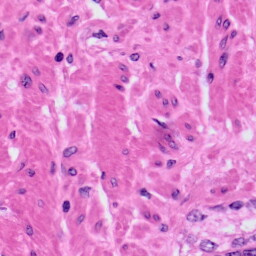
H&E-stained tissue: Prostate